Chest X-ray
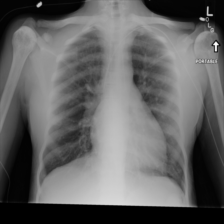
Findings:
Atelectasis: negative
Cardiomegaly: positive
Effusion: negative
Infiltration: negative
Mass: negative
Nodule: negative
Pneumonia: negative
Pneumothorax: negative
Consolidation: negative
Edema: negative
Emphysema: negative
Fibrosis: negative
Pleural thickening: negative
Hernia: negative